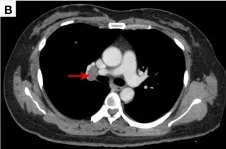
Left acetabular metastases [red arrow.
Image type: radiology (ct)